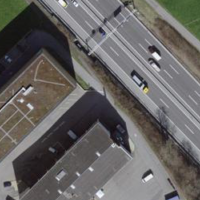
EUNIS habitat code: 57
Species observed at this site:
Milvus migrans